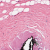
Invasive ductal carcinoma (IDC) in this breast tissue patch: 0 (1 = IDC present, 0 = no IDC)